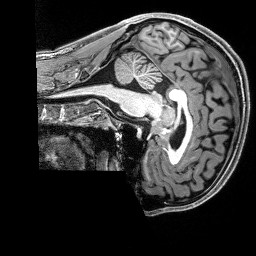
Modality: T1w
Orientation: sagittal
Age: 21
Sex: male
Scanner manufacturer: siemens
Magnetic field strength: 3 T
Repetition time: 2.8 s
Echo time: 0.00212 s